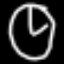
Label: clock